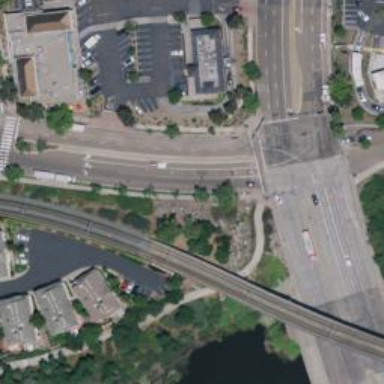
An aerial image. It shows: Bridge for light rail electrified with contact line.